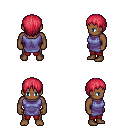
a pixel art fantasy rpg character, male body template, human, dark skin, chain tabard jacket, red pants, ruby red plain hairstyle, four views (front, back, left, right), 2x2 character sprite sheet, small pixel art, hard edges, no anti-aliasing